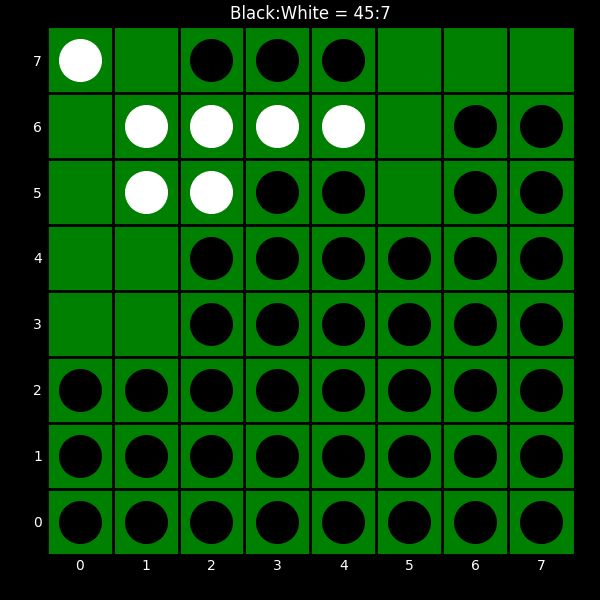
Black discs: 45
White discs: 7